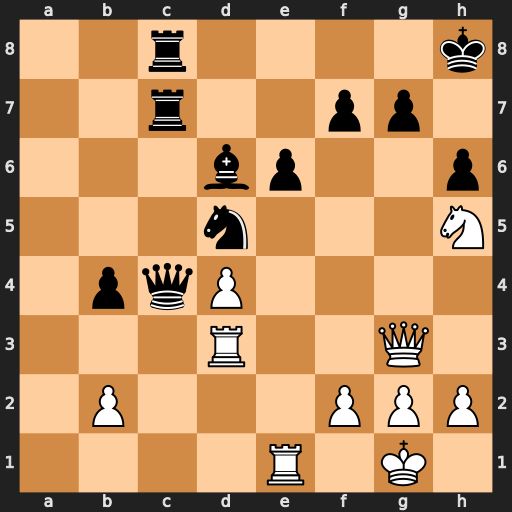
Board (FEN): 2r4k/2r2pp1/3bp2p/3n3N/1pqP4/3R2Q1/1P3PPP/4R1K1
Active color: w
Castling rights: -
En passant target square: -
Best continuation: Qxg7#